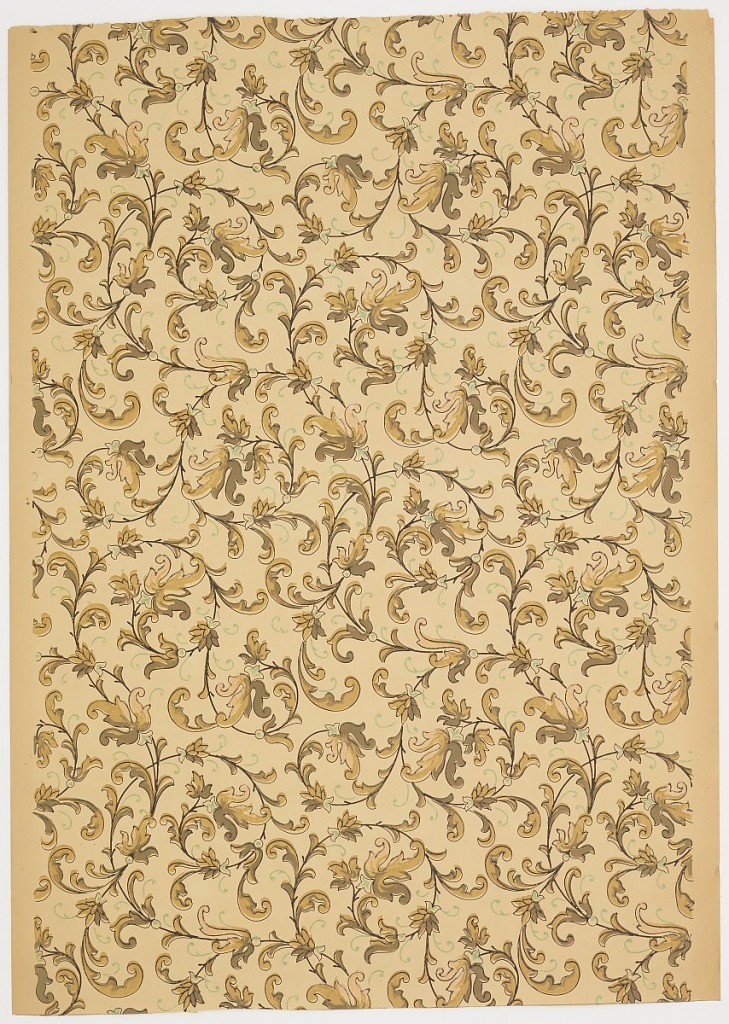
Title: Sidewall
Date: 1905–1915
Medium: Machine-printed paper, ungrounded, liquid mica
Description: All over pattern of scrolling acanthus vines. Printed in shades of tan, brown, and greeon on ungrounded paper that is now tan.